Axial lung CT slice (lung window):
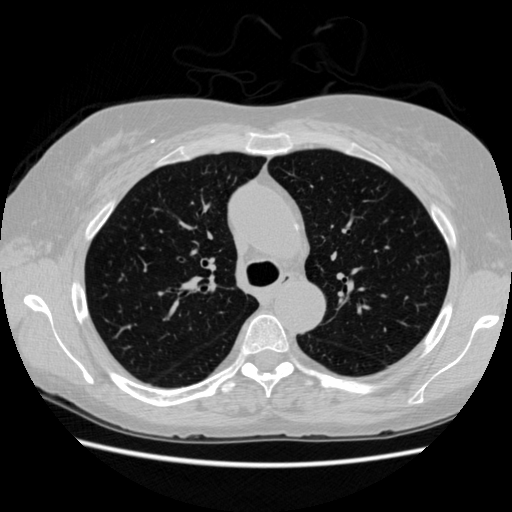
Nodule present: no